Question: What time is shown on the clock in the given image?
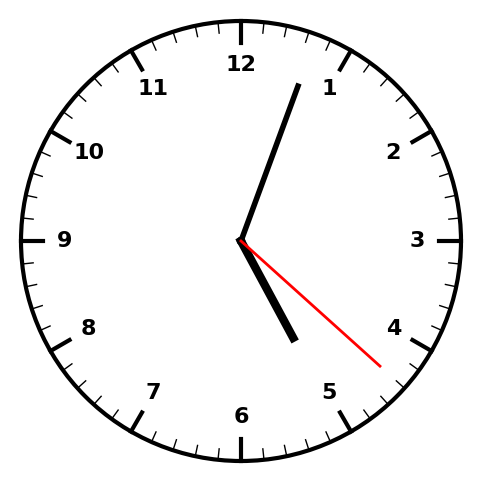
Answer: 05:03:22